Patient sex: F
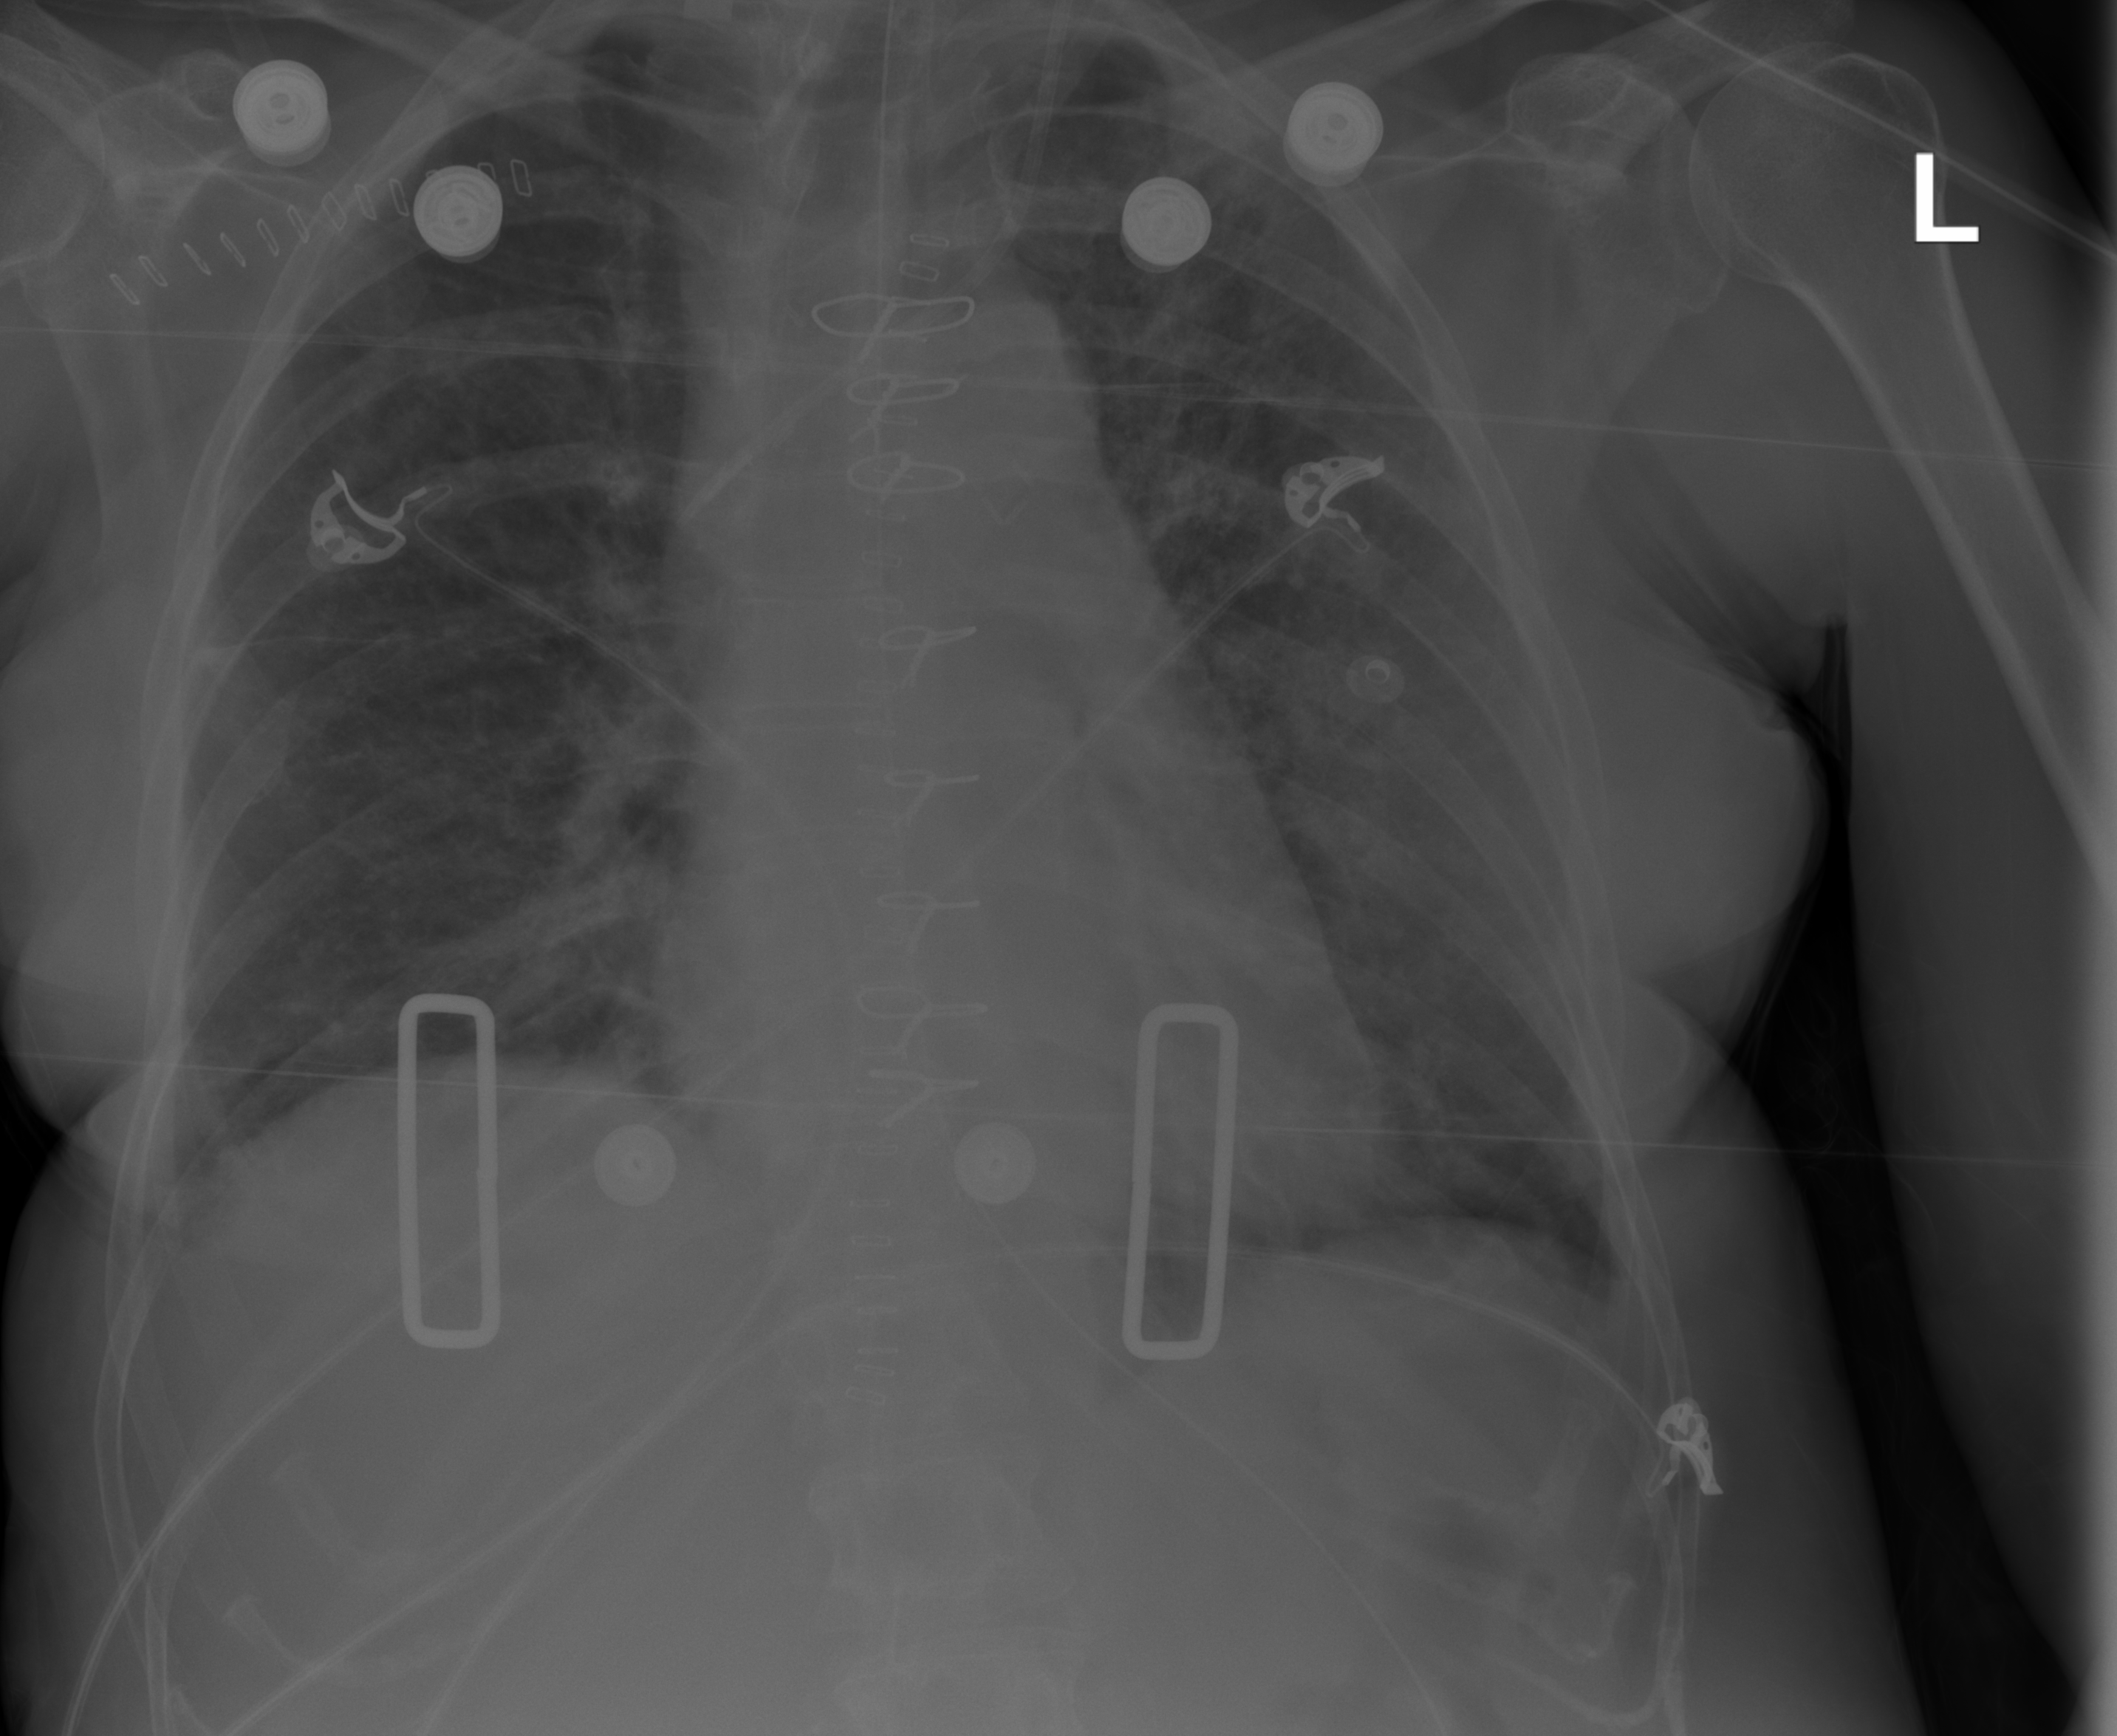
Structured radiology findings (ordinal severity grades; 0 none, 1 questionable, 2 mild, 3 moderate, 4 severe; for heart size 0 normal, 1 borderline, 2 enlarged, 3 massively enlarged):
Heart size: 1
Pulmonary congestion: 2
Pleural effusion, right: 2
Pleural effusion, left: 0
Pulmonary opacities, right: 2
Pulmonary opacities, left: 2
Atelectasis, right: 0
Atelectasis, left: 0